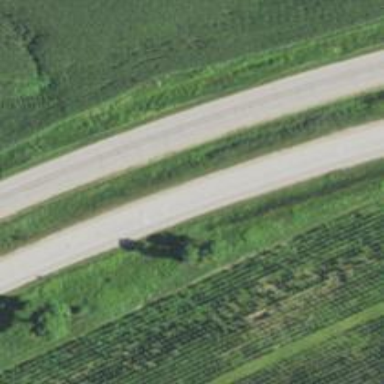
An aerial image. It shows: Trunk highway.